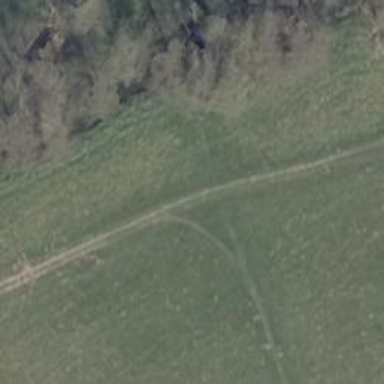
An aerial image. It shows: Grass path.